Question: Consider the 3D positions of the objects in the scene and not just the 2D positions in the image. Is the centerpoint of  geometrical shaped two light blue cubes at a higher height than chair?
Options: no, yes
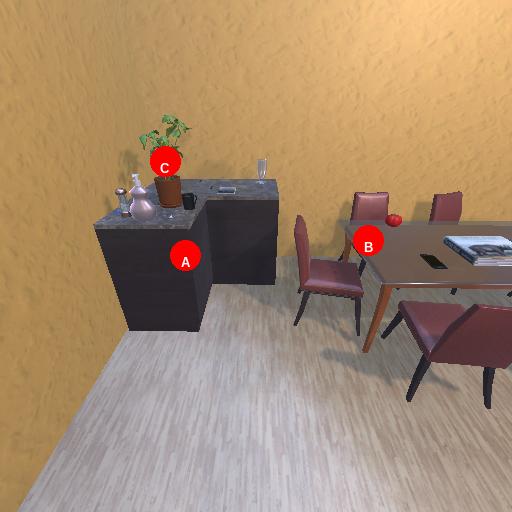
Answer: no